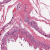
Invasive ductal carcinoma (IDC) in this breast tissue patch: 0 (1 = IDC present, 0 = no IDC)